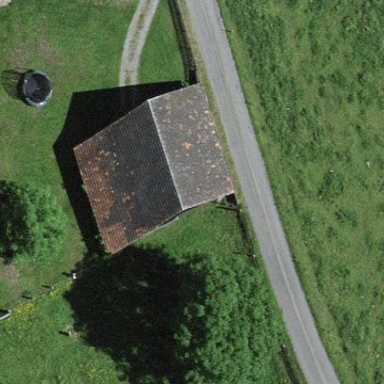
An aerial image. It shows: Barn.